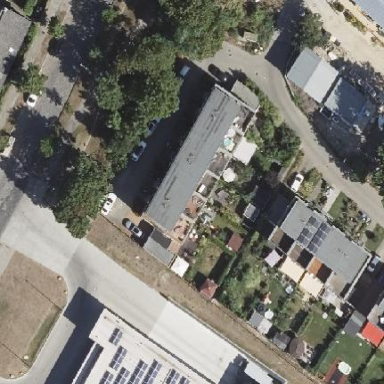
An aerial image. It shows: Flat-roofed terrace building.